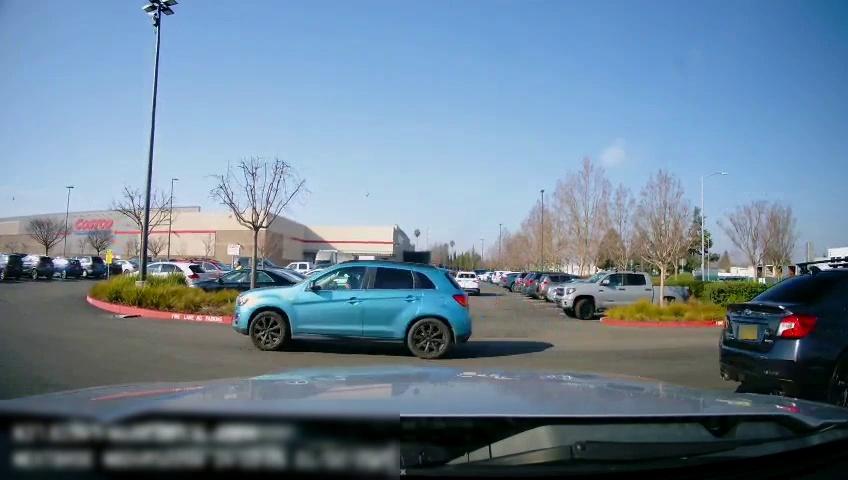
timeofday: Day
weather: Sunny
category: Drivable Space
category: Vehicles | Car
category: Vehicles | SUV
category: Vehicles | SUV
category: Vehicles | Truck
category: Vehicles | Car
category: Vehicles | SUV
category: Vehicles | SUV
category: Vehicles | SUV
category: Vehicles | SUV
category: Vehicles | SUV
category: Vehicles | Car
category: Vehicles | Car
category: Vehicles | Car
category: Vehicles | Truck
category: Vehicles | Truck
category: Vehicles | SUV
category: Vehicles | SUV
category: Vehicles | SUV
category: Vehicles | SUV
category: Vehicles | Car
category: Vehicles | Car
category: Traffic | Signs